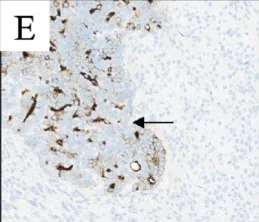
PSMA.
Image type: pathology (immunostaining)